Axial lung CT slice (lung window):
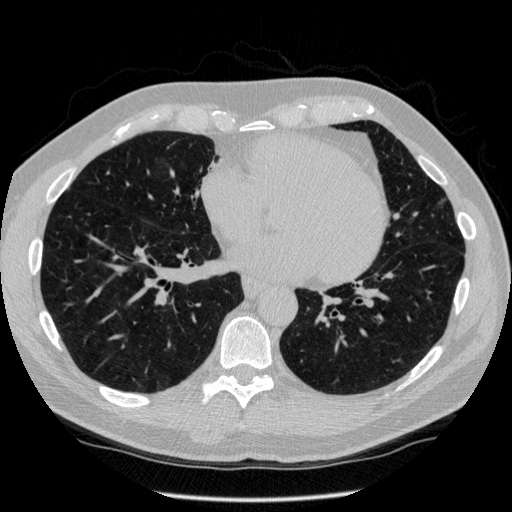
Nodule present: no